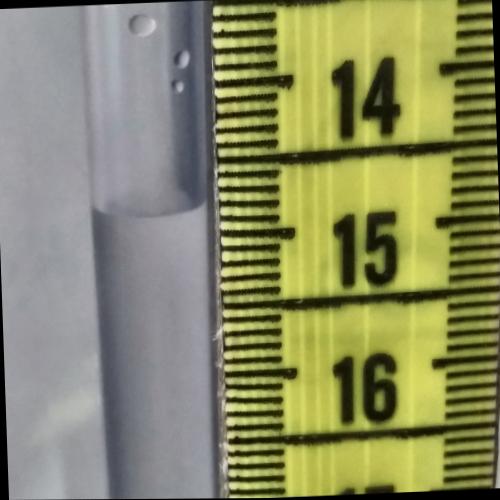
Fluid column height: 14.8 cm